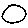
Label: moon